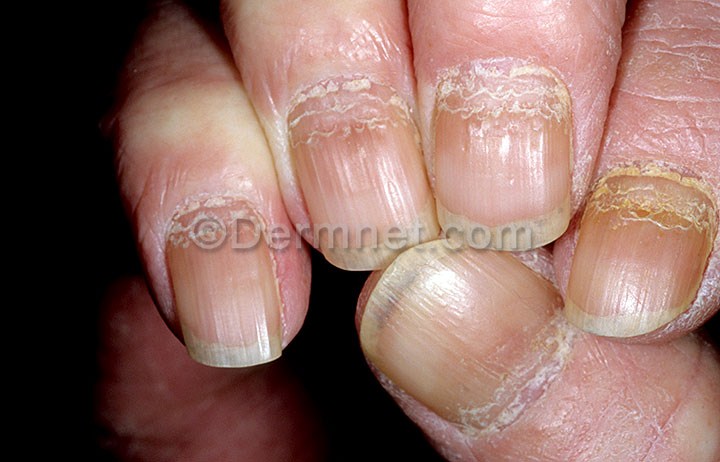
Disease: Nail Fungus and other Nail Disease